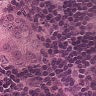
Metastatic tissue present: yes